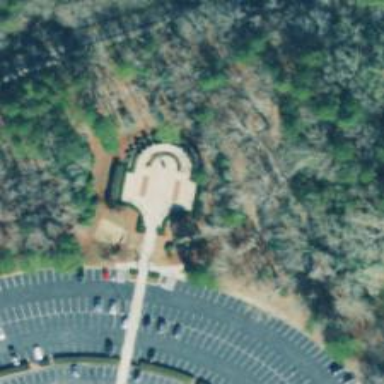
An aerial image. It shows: Historic memorial.